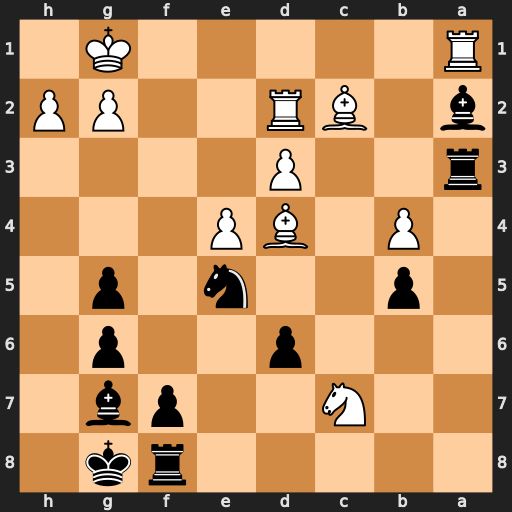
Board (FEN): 5rk1/2N2pb1/3p2p1/1p2n1p1/1P1BP3/r2P4/b1BR2PP/R5K1
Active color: b
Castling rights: -
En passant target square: -
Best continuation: Nf3+ gxf3 Bxd4+